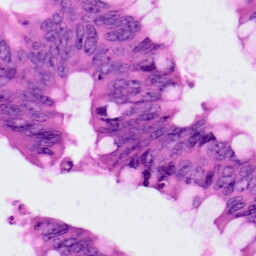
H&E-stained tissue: Colon